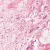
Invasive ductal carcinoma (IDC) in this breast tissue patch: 0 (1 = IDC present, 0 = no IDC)